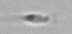
Label: flagellate_morphotype3